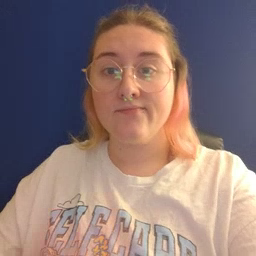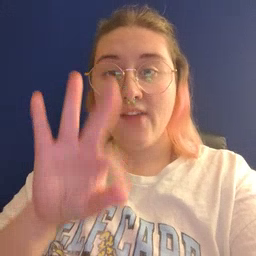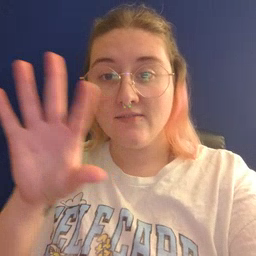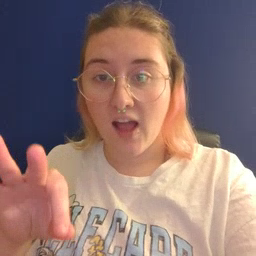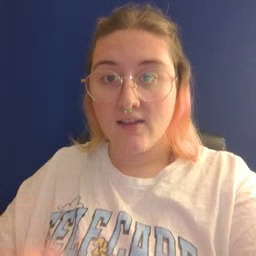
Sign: frenchfries